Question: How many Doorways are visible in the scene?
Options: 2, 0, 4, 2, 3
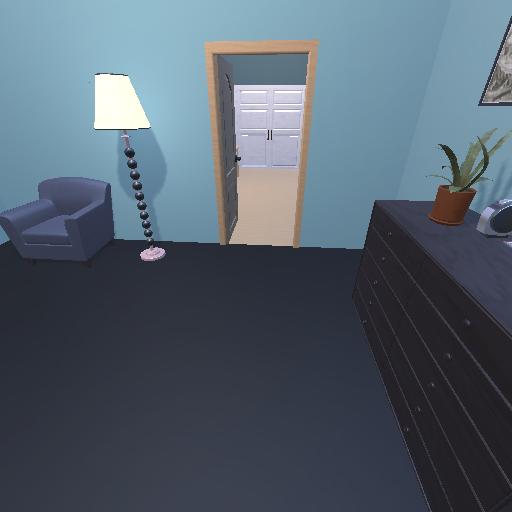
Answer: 2